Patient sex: M
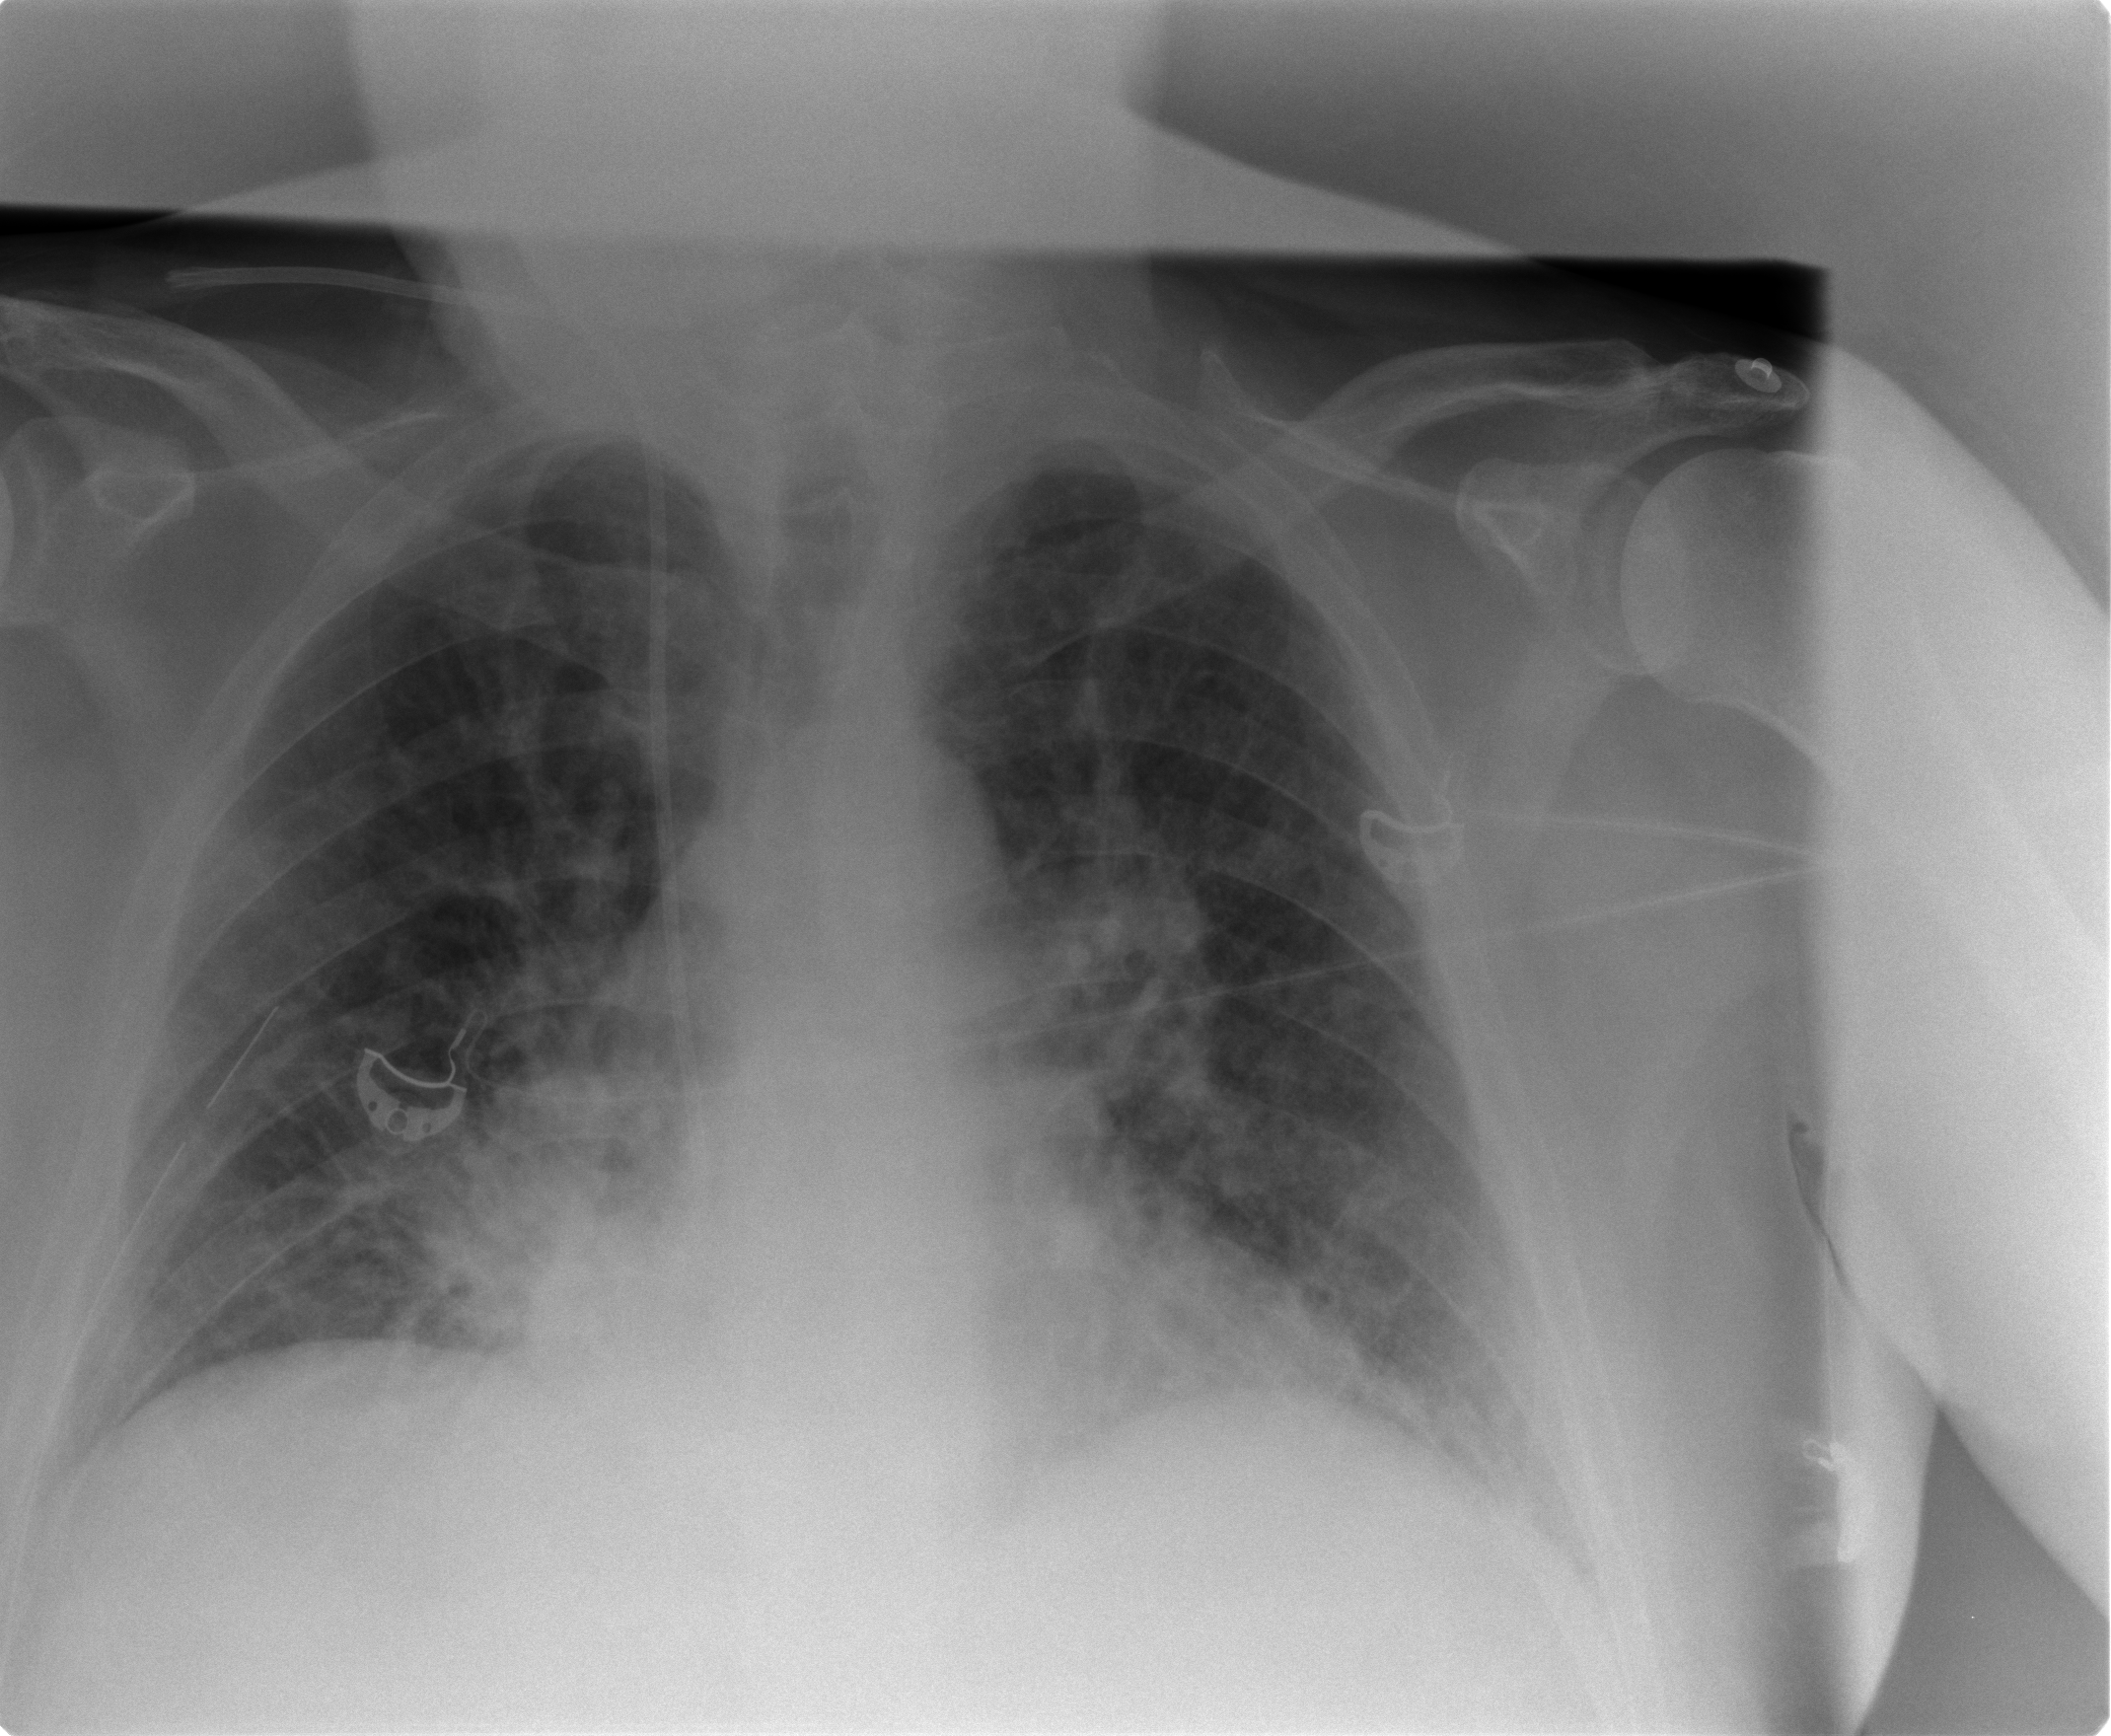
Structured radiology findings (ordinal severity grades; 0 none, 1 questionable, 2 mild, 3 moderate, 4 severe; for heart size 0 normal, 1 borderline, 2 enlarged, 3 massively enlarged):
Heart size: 1
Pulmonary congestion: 2
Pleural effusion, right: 0
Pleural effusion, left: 0
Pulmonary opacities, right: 2
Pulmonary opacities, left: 0
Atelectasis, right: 2
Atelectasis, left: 2